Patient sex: F
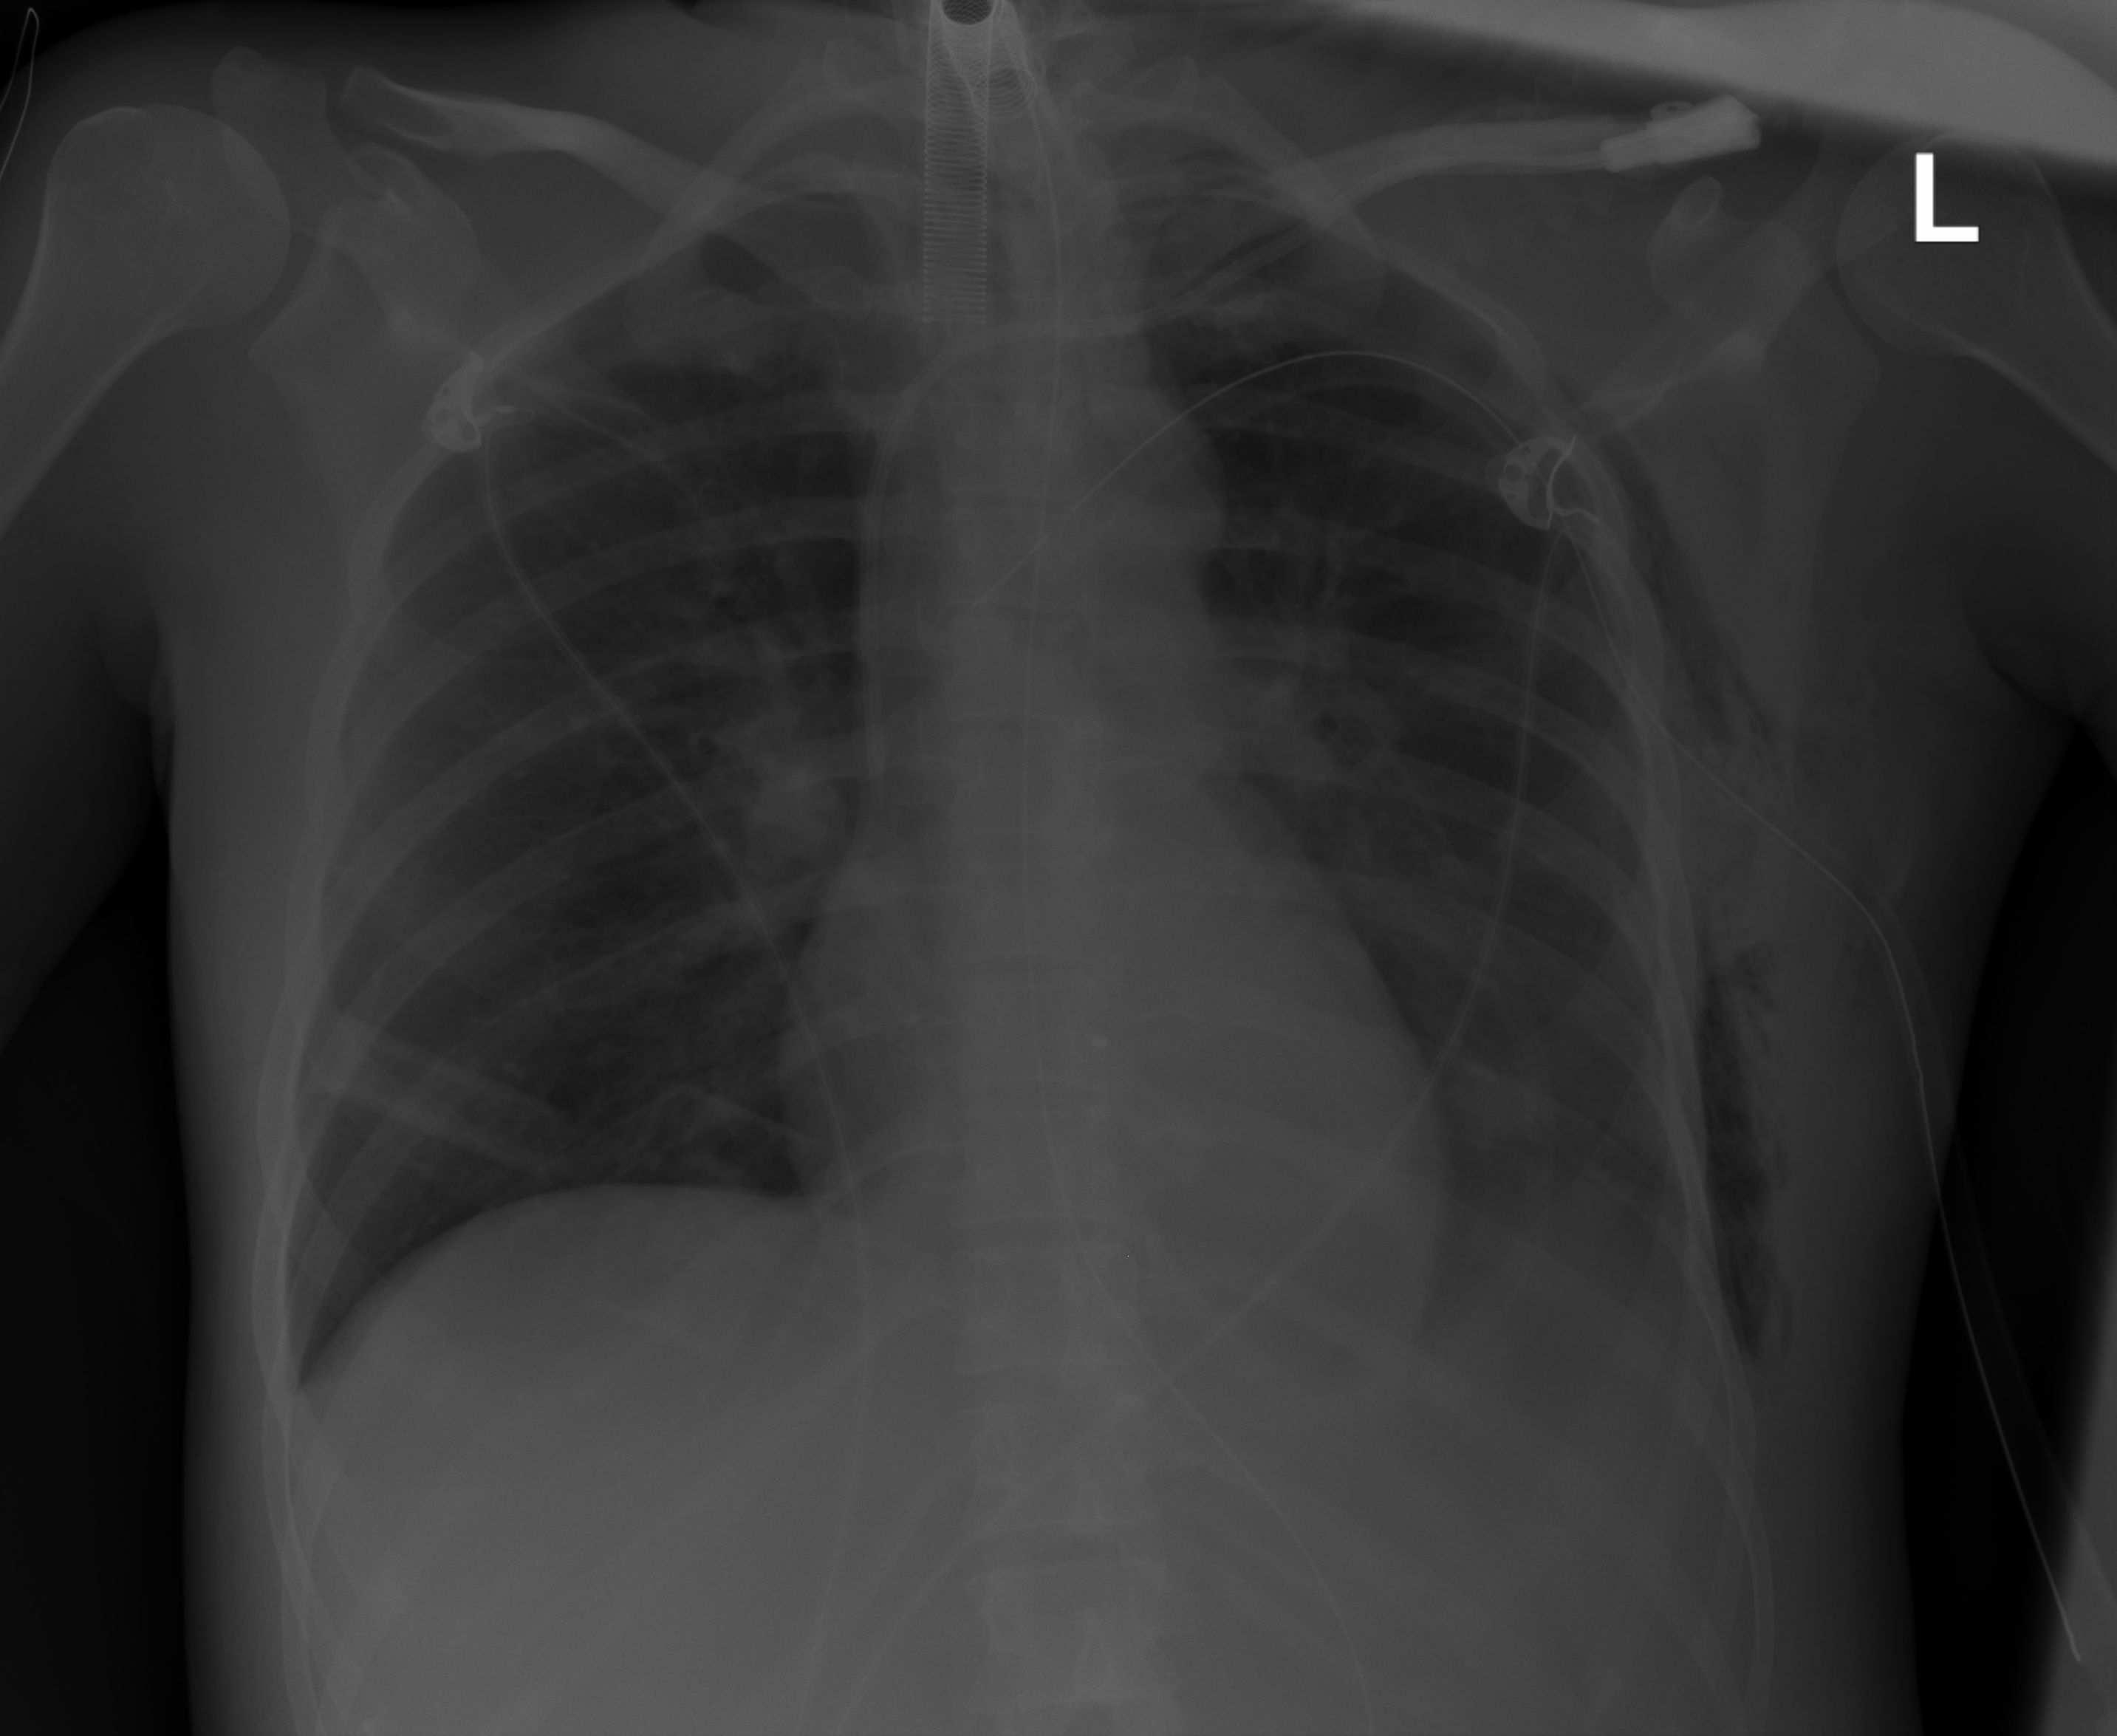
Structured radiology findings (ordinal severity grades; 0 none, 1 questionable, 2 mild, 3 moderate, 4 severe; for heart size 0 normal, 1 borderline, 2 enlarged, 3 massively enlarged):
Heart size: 0
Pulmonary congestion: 0
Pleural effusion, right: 0
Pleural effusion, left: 2
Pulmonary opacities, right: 0
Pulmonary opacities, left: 0
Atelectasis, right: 0
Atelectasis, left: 2